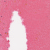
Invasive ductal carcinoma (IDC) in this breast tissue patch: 0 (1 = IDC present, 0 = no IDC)